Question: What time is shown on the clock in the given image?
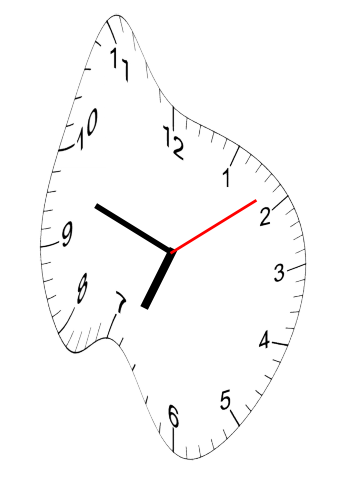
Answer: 06:48:09